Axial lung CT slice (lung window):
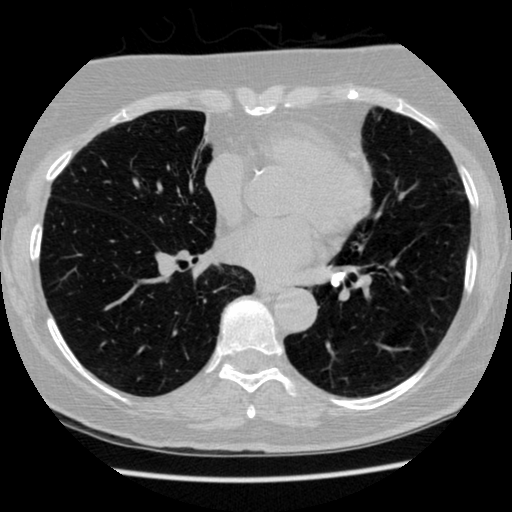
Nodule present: no